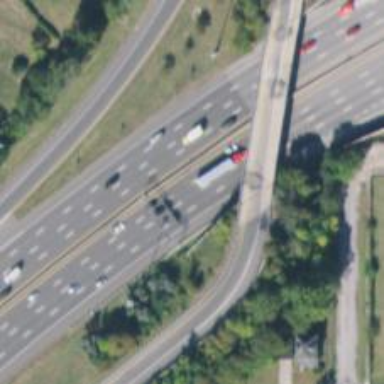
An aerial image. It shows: Motorway junction.